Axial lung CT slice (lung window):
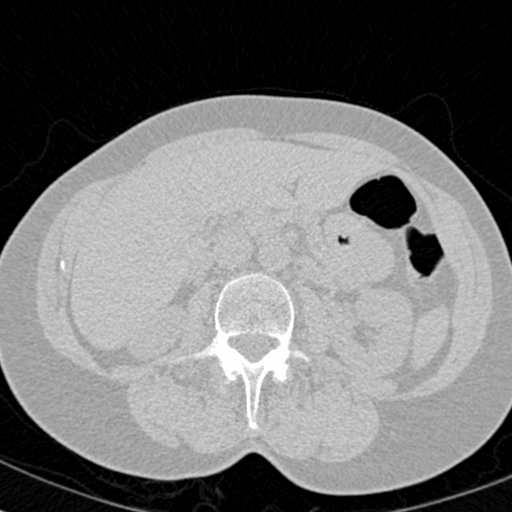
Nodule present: no